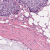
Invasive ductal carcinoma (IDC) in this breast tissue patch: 1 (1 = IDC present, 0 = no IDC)